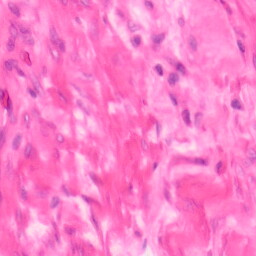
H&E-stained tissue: Colon